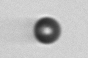
Label: bead